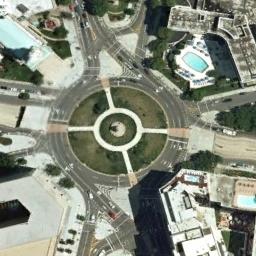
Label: roundabout